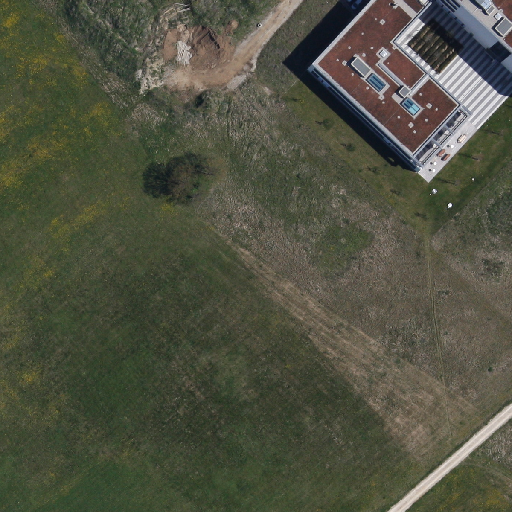
Referring expression: unpaved road